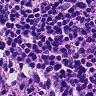
Metastatic tissue present: no